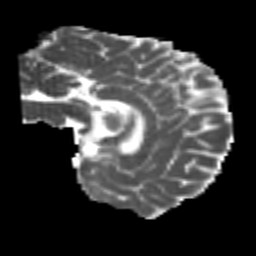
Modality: MD
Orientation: sagittal
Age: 23
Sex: male
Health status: healthy
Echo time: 0.074 s